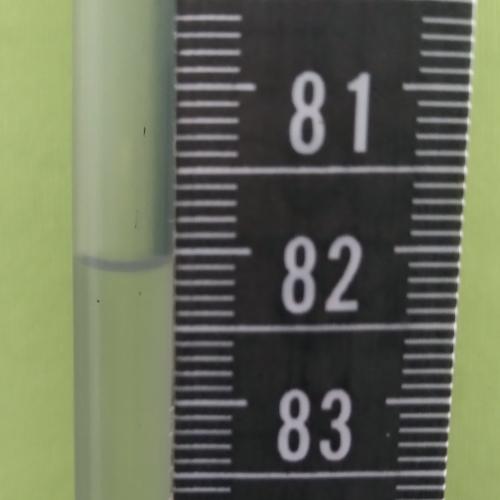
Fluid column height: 82.1 cm